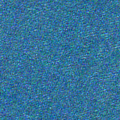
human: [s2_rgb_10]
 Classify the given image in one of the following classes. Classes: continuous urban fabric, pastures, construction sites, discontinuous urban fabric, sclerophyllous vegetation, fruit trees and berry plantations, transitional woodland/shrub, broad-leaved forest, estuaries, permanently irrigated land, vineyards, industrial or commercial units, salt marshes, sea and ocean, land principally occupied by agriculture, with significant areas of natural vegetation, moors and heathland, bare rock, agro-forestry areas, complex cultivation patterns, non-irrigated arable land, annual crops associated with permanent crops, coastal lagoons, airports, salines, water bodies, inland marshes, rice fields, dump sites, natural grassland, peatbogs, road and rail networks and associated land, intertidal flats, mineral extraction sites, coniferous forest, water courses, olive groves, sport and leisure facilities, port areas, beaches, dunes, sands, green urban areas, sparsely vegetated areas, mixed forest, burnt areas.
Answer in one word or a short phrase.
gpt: sea and ocean